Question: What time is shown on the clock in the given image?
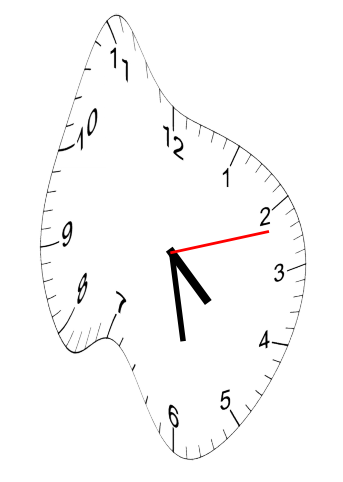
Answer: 04:28:12